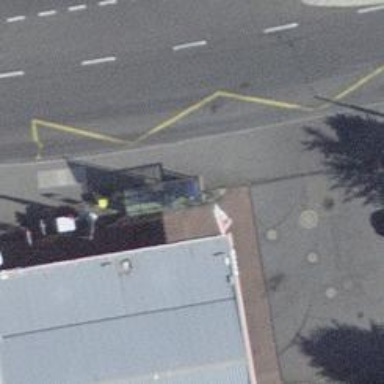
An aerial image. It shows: Post box is visible.